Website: home-depot
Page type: cross-sells
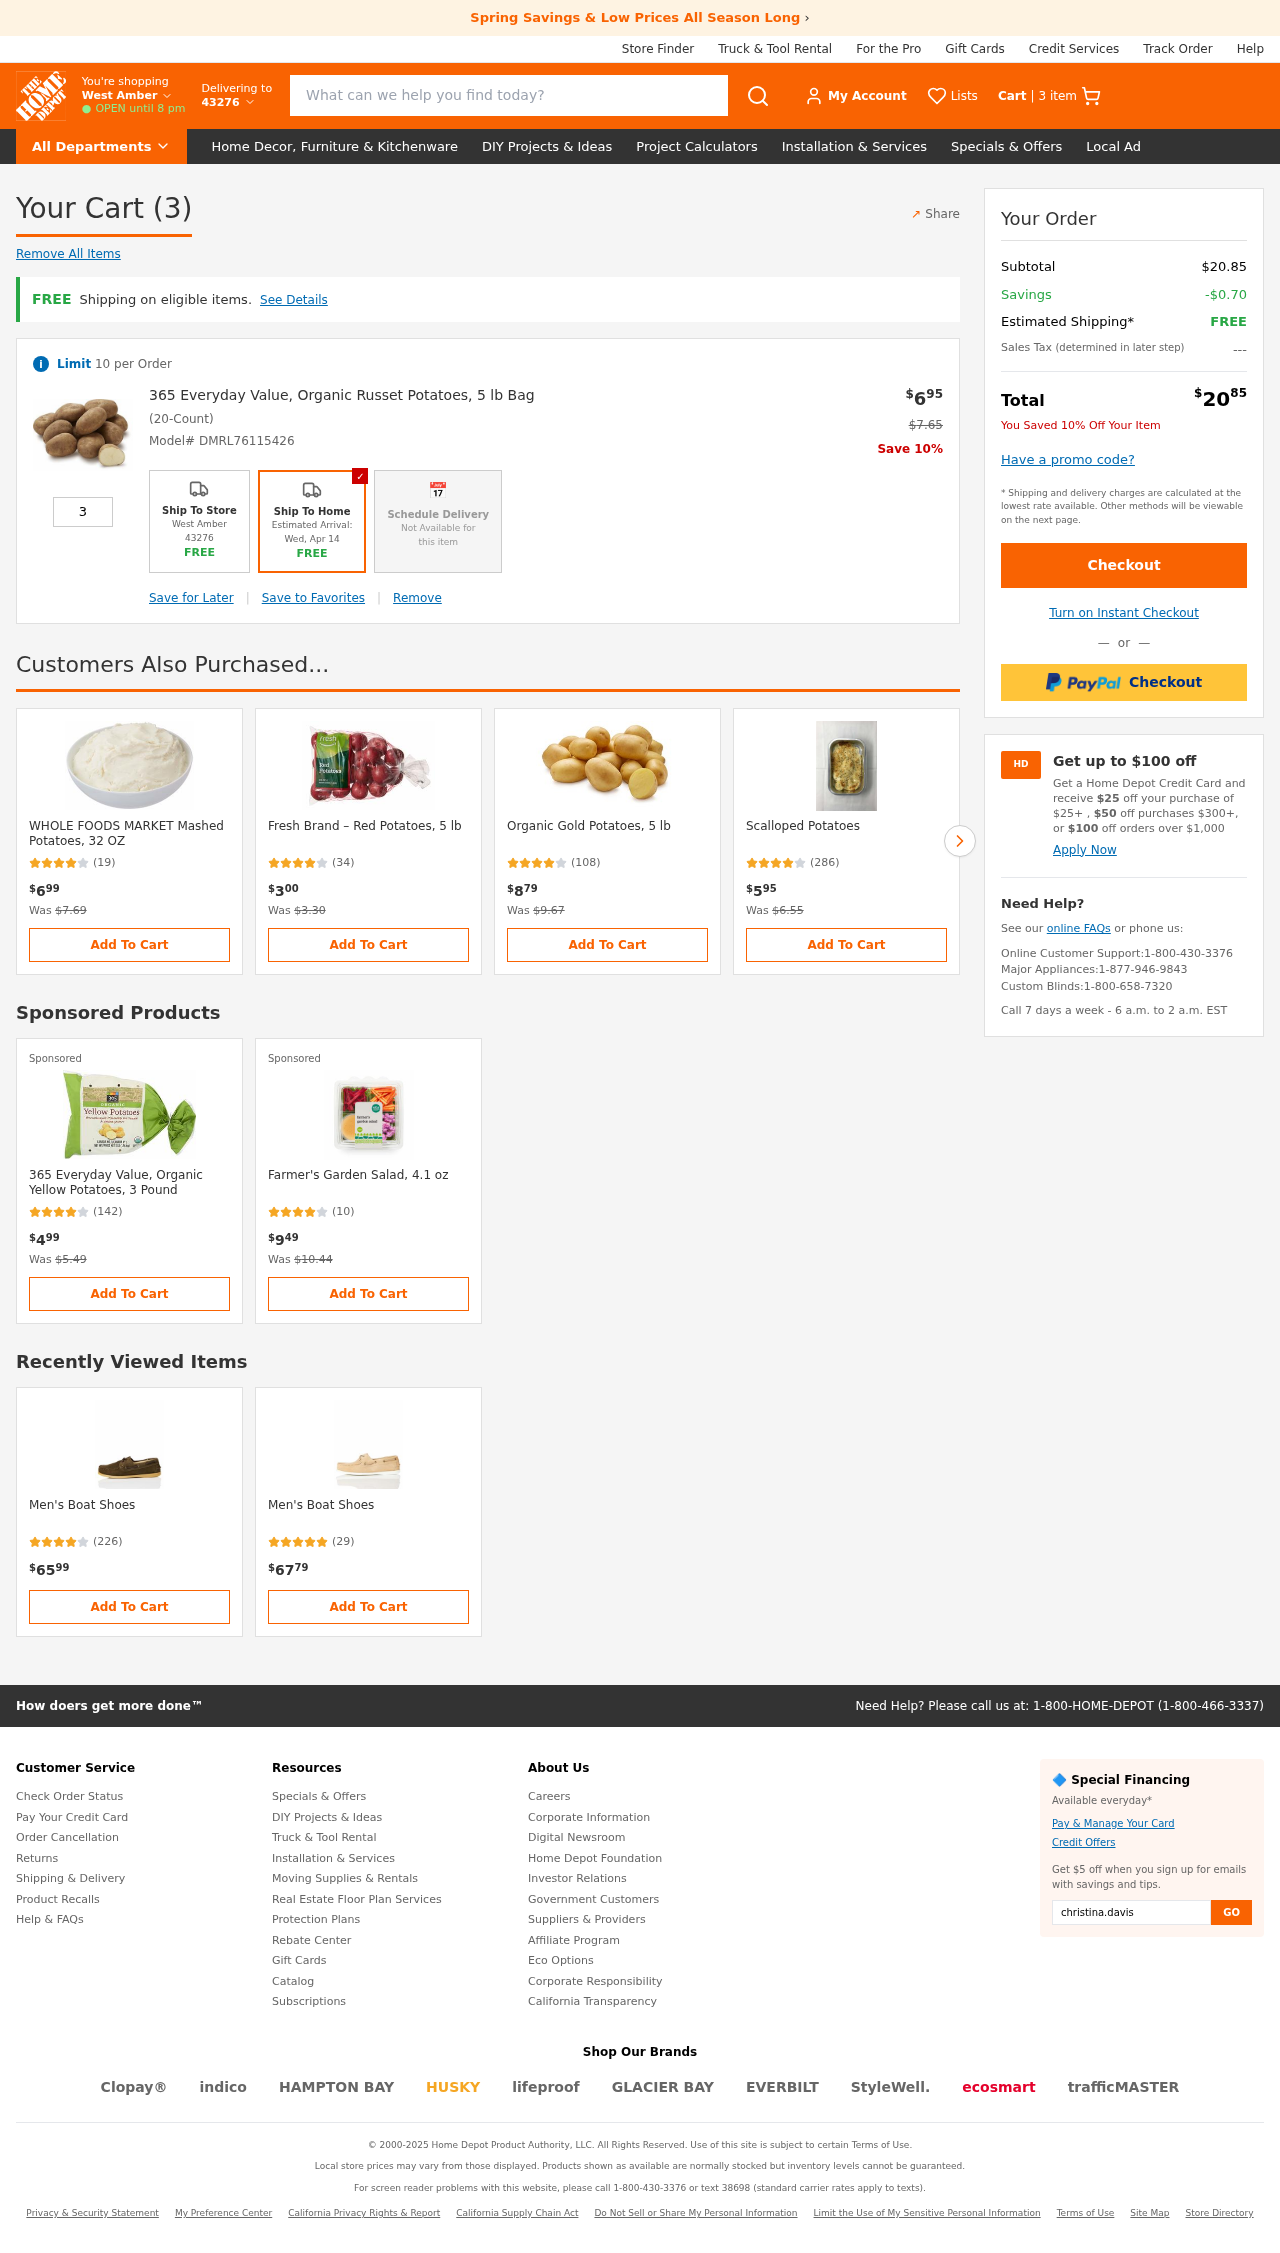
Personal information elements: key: PII_LOCATION1_CITY
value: West Amber
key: PII_POSTCODE
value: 43276
Product elements: key: PRODUCT1_NAME
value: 365 Everyday Value, Organic Russet Potatoes, 5 lb Bag
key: PRODUCT1_PRICE
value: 6.95
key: PRODUCT1_QUANTITY
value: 3
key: PRODUCT1_ORIGINAL_PRICE
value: $7.65
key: PRODUCT2_NAME
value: WHOLE FOODS MARKET Mashed Potatoes, 32 OZ
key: PRODUCT2_NUM_RATINGS
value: (19)
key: PRODUCT2_PRICE
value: $699
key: PRODUCT3_NAME
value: Fresh Brand – Red Potatoes, 5 lb
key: PRODUCT3_NUM_RATINGS
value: (34)
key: PRODUCT3_PRICE
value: $300
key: PRODUCT4_NAME
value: Organic Gold Potatoes, 5 lb
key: PRODUCT4_NUM_RATINGS
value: (108)
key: PRODUCT4_PRICE
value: $879
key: PRODUCT5_NAME
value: Scalloped Potatoes
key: PRODUCT5_NUM_RATINGS
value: (286)
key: PRODUCT5_PRICE
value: $595
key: PRODUCT6_NAME
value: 365 Everyday Value, Organic Yellow Potatoes, 3 Pound
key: PRODUCT6_NUM_RATINGS
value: (142)
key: PRODUCT6_PRICE
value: $499
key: PRODUCT7_NAME
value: Farmer's Garden Salad, 4.1 oz
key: PRODUCT7_NUM_RATINGS
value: (10)
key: PRODUCT7_PRICE
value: $949
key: PRODUCT8_NAME
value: Men's Boat Shoes
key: PRODUCT8_NUM_RATINGS
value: (226)
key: PRODUCT8_PRICE
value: $6599
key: PRODUCT9_NAME
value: Men's Boat Shoes
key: PRODUCT9_NUM_RATINGS
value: (29)
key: PRODUCT9_PRICE
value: $6779
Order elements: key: ORDER_NUM_ITEMS
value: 3 item
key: ORDER_NUM_ITEMS
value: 3
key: ORDER_SKU
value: Model# DMRL76115426
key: ORDER_SUBTOTAL
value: $20.85
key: ORDER_SAVINGS
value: -$0.70
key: ORDER_TOTAL
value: $2085
Search elements: key: HEADER_SEARCH
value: What can we help you find today?